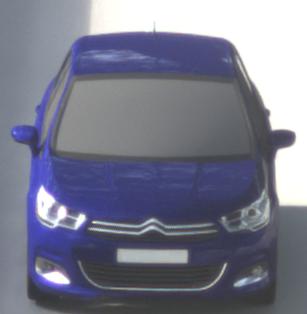
Make: Citroen
Model: C4 VTi 95
Detailed model: C4 (II)
Model produced from: 2012/08
Model produced until: 2013/06
Doors: 5
Color: blue
Road condition: dry road
Daytime: morning or afternoon
Contrast: low contrast